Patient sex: M
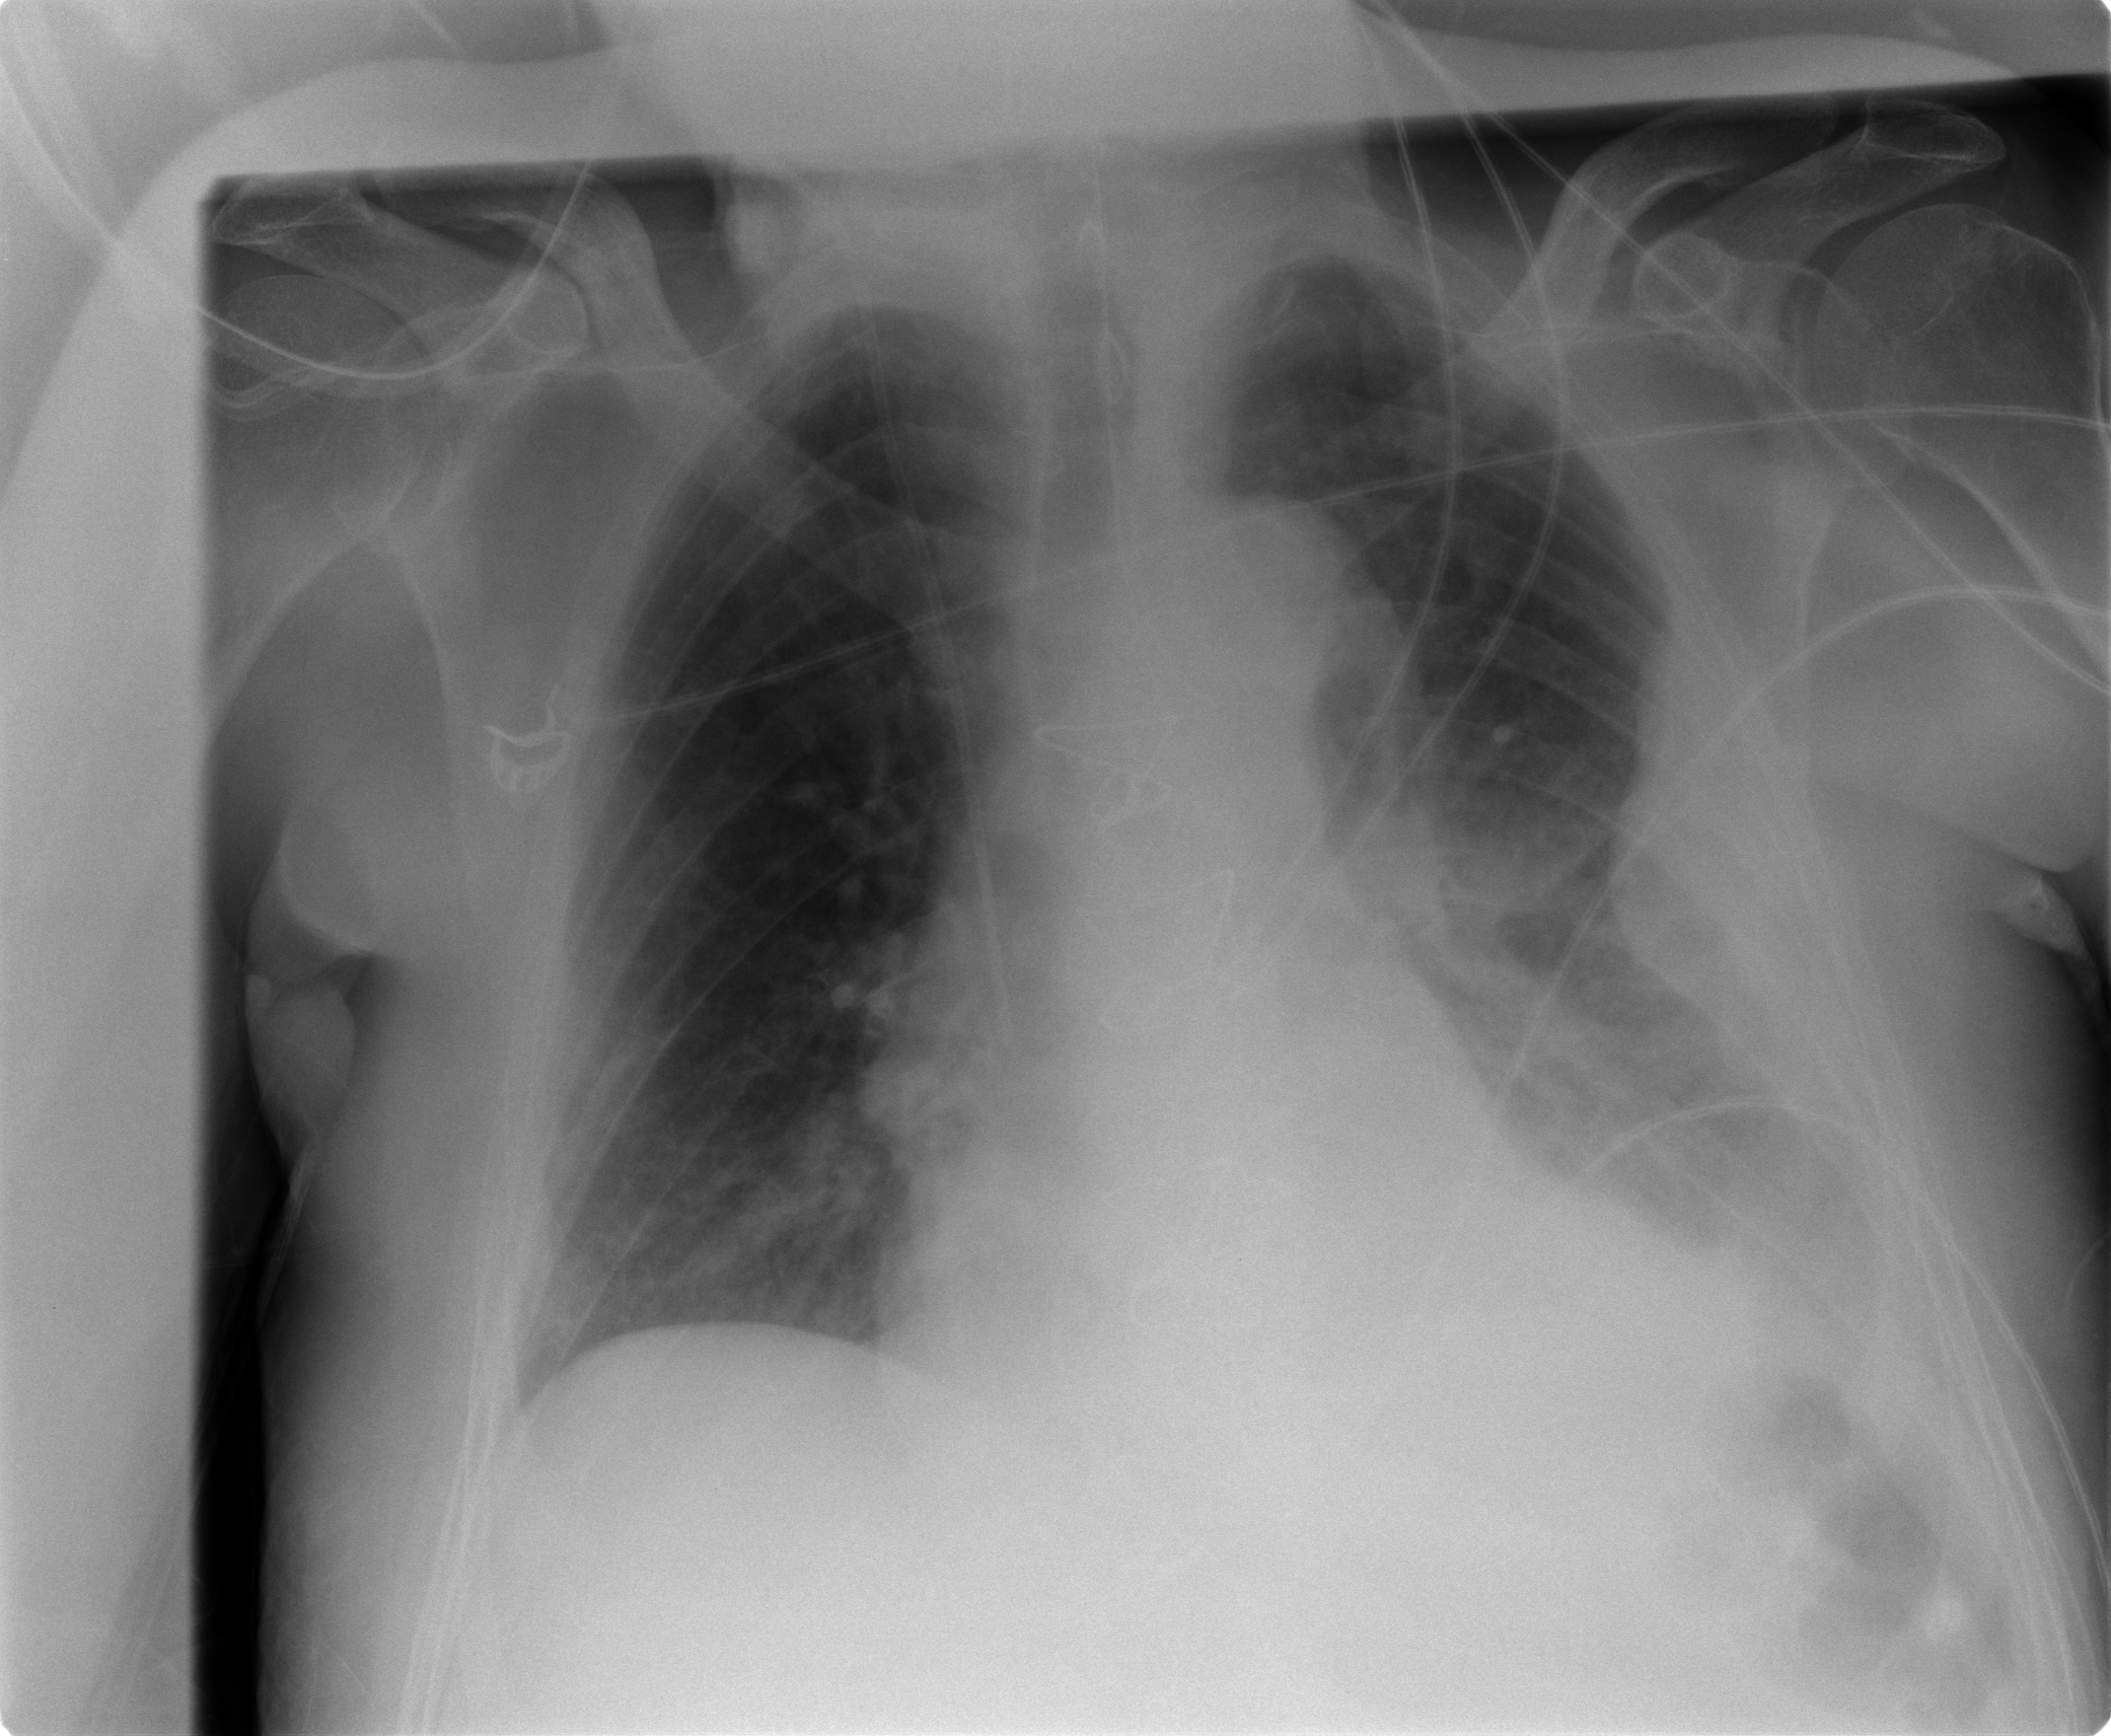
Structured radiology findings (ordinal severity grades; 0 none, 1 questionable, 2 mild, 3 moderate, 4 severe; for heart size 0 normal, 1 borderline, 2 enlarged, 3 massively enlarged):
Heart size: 0
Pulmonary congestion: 0
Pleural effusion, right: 0
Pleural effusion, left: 2
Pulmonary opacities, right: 0
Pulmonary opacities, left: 0
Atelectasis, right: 0
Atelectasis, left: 2